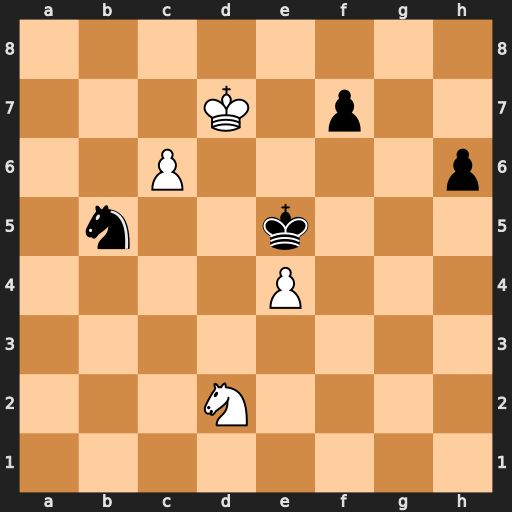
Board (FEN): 8/3K1p2/2P4p/1n2k3/4P3/8/3N4/8
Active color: w
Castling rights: -
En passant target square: -
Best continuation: Nc4+ Kd4 Nd6